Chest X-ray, AP view. Patient: 30 years old, sex M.
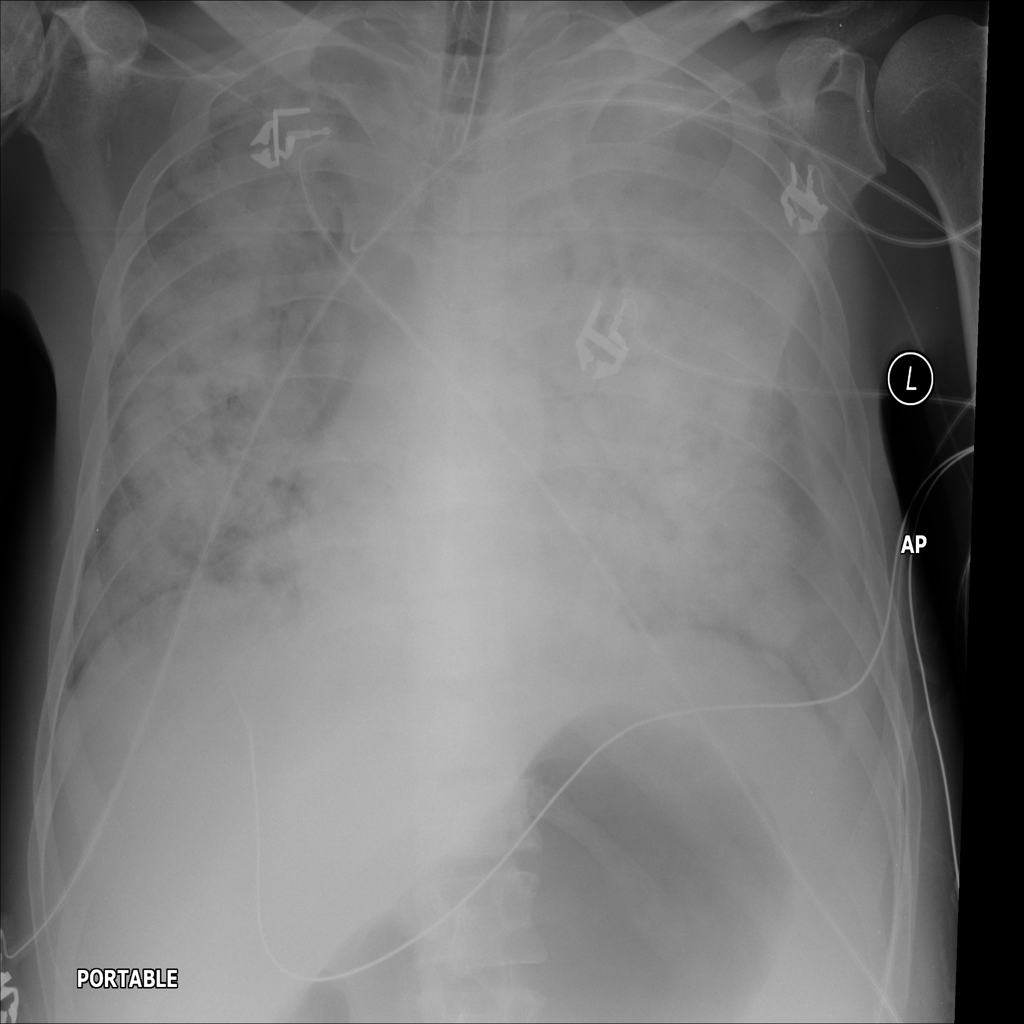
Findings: Consolidation, Effusion